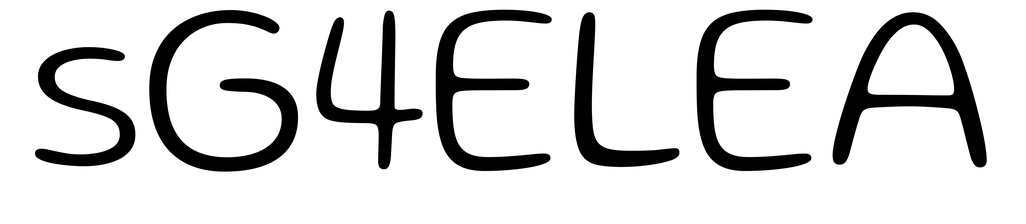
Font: Gluten_ExtraLight